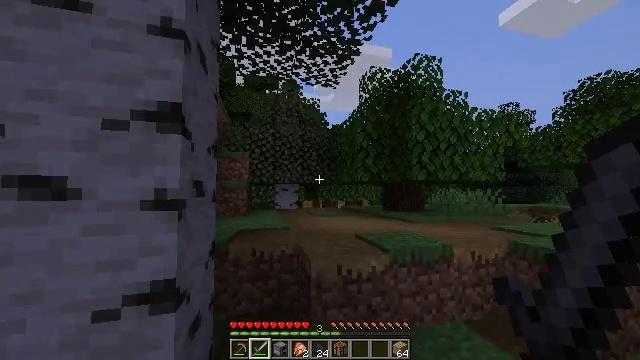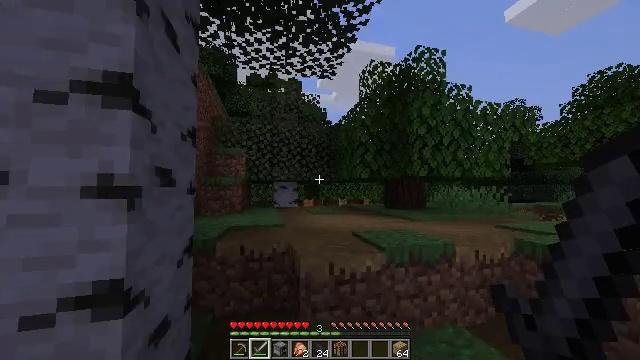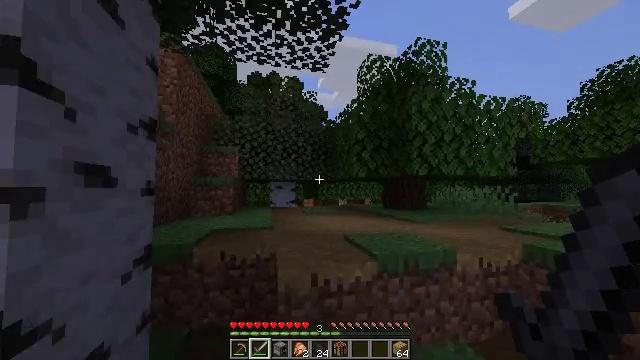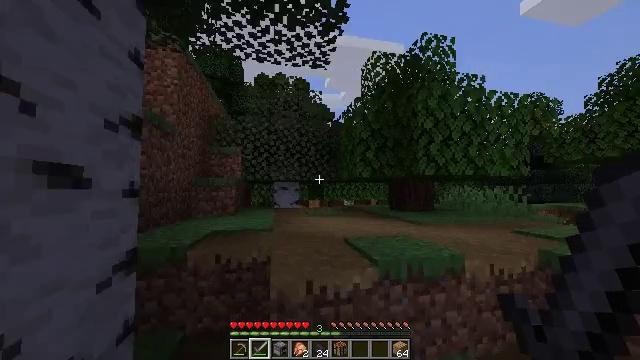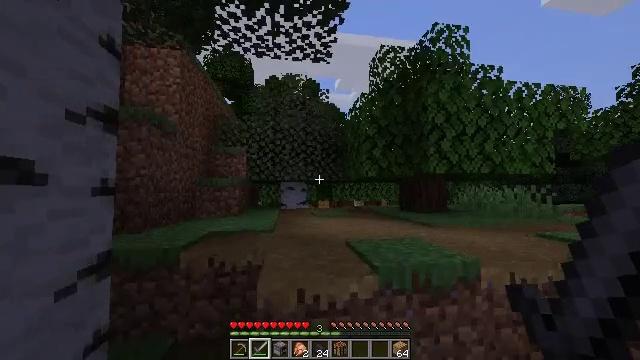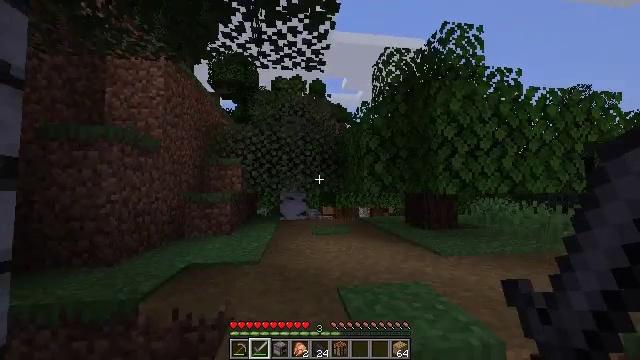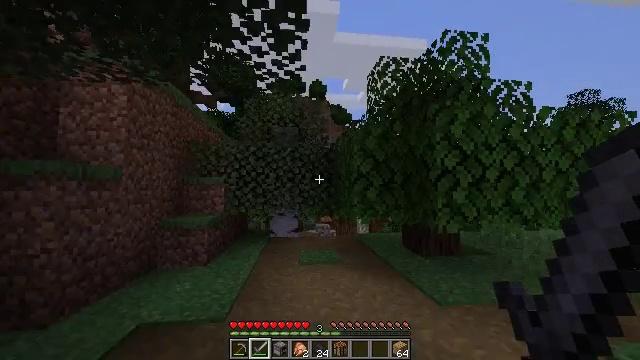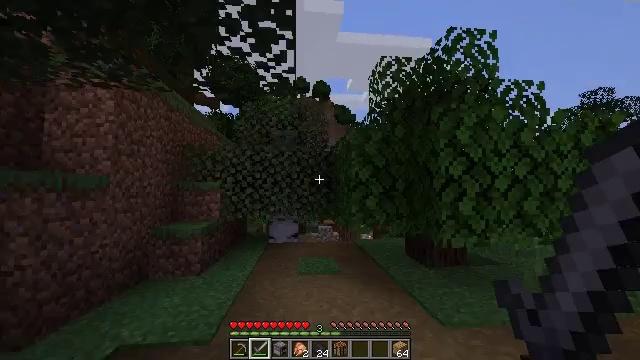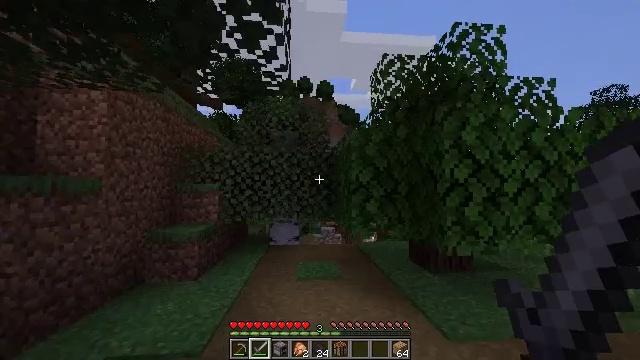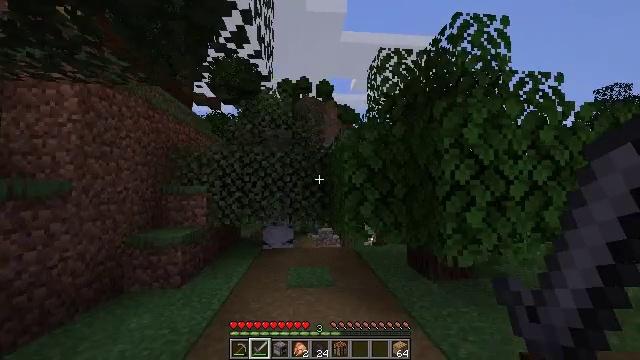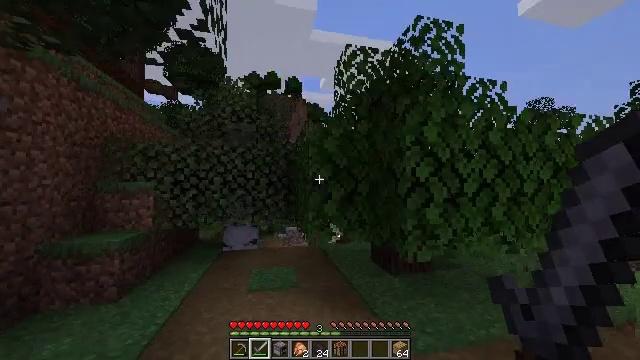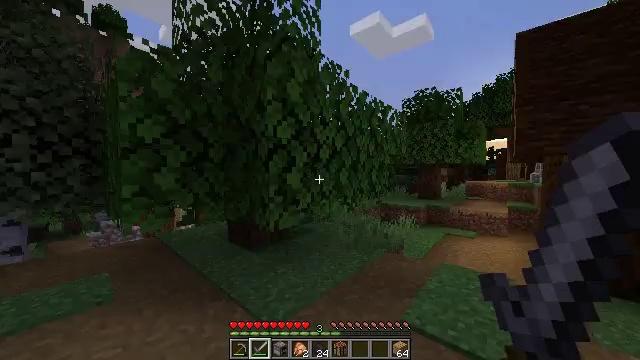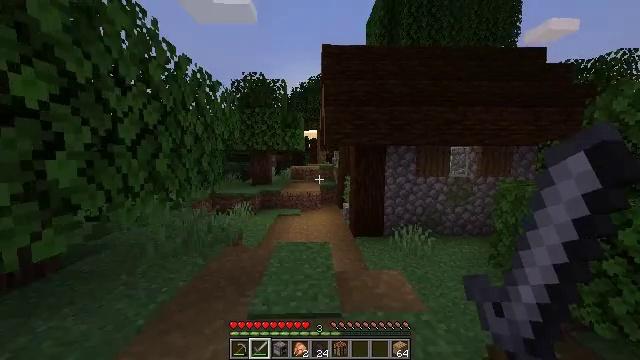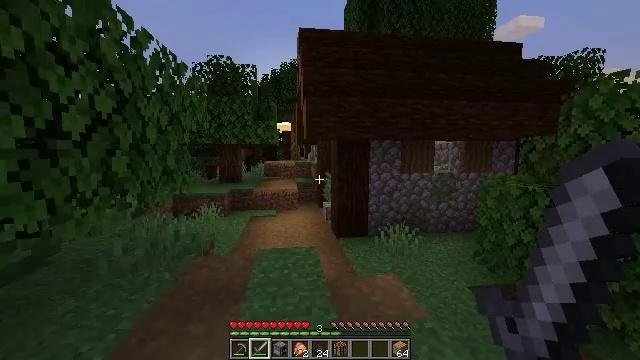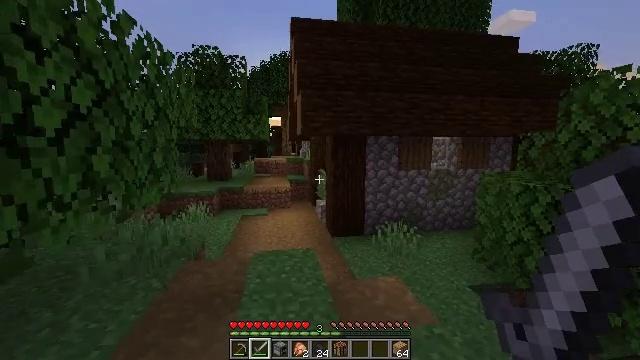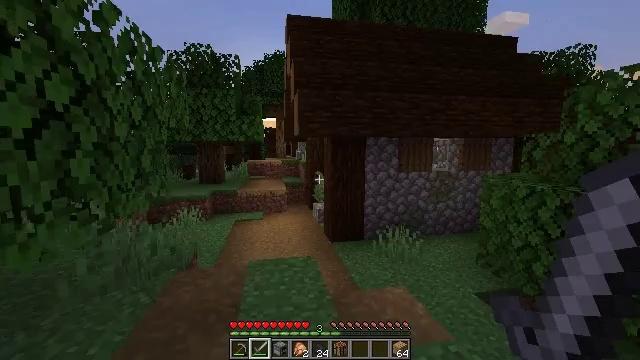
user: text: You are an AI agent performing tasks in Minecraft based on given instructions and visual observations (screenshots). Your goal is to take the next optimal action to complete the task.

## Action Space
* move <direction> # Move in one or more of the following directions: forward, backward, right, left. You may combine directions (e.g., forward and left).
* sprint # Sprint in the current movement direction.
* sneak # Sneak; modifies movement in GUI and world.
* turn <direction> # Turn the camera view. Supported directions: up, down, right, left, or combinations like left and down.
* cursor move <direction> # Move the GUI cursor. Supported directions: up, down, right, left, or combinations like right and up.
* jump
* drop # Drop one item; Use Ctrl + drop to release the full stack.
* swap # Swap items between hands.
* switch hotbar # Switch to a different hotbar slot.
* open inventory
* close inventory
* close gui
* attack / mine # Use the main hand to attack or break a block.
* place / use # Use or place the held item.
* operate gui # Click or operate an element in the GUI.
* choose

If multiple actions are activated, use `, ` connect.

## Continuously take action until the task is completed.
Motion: motion action
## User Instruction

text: Remove birch leaves from trees.
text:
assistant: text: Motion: move forward and move right, sprint
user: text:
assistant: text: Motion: move forward and move right, sprint
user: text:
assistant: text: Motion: move forward and move right, sprint, turn left
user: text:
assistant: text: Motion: move forward and move right, sprint, turn left, jump
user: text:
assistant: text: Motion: move forward and move right, sprint, turn left, jump
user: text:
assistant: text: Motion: move forward and move right, sprint, jump
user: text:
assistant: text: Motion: move forward and move right, sprint, turn left, jump
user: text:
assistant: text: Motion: move forward, sprint, turn left
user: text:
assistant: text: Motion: move forward, sprint
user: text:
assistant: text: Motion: move forward, sprint, turn right
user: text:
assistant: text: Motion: turn right and down
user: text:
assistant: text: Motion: turn right and down
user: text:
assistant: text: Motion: turn right
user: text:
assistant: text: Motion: move forward, turn right
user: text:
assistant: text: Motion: move forward, sprint, turn right
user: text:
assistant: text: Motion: move forward, sprint
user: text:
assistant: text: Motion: move forward, sprint
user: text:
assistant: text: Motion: move forward, sprint
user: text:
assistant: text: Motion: move forward, sprint
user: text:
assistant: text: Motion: move forward, sprint
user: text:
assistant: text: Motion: move forward, sprint
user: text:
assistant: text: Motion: move forward, sprint
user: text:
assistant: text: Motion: move forward and move left, sprint
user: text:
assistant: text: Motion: move forward and move left, sprint
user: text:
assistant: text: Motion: move forward and move left, sprint, turn left and down
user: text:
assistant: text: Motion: move forward and move left, sprint, turn left
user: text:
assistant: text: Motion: move forward and move left, sprint, turn left
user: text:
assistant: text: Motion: move forward, sprint
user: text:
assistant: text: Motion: move forward, sprint
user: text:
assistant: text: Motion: move forward, sprint